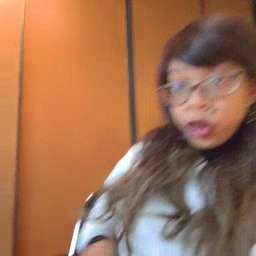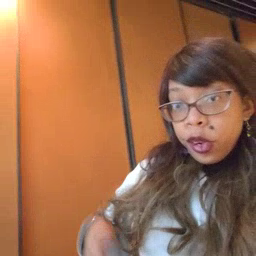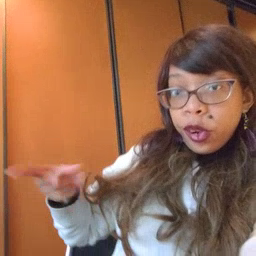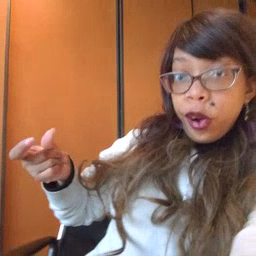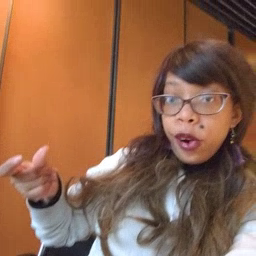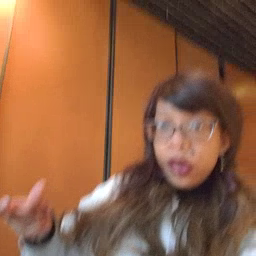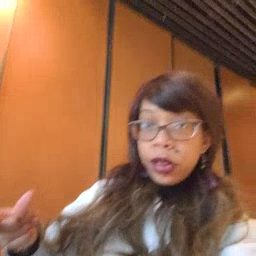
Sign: dog